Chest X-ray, PA view. Patient: 60 years old, sex M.
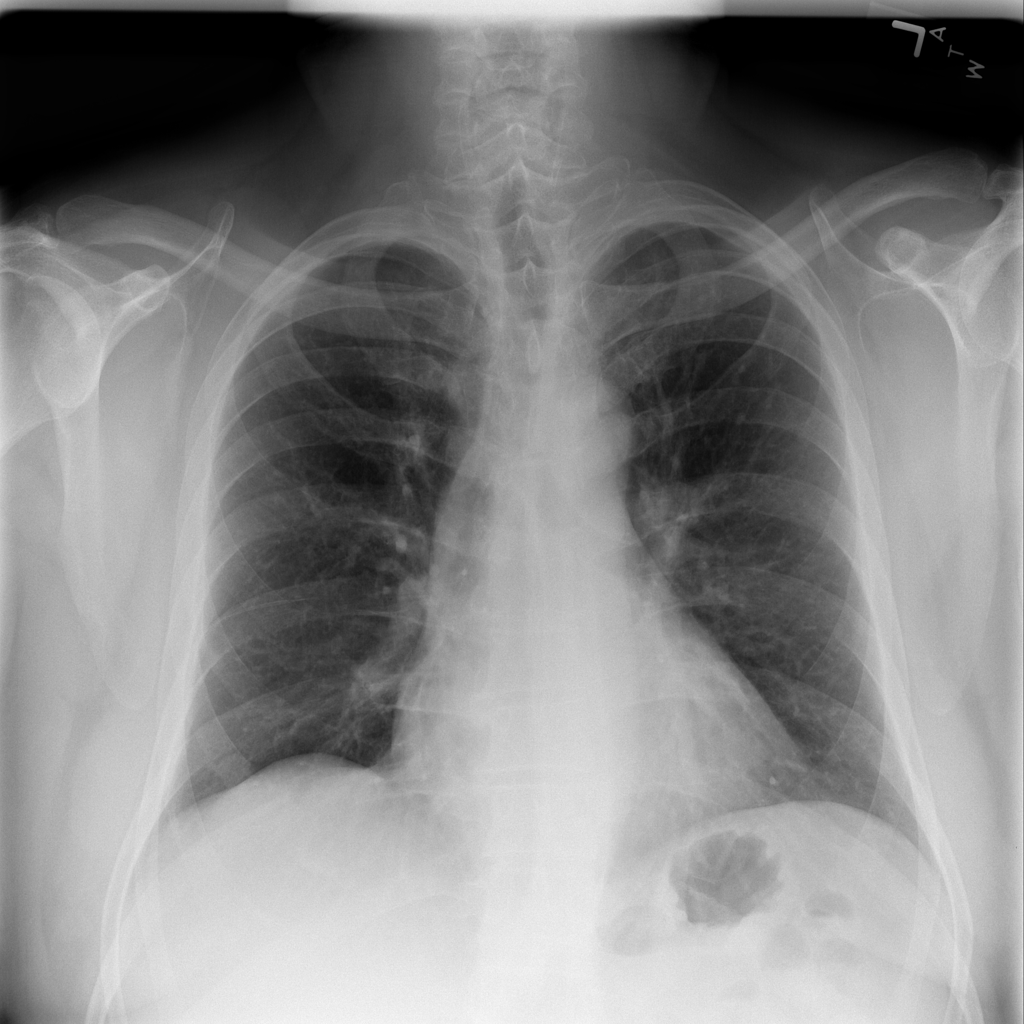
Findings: Nodule